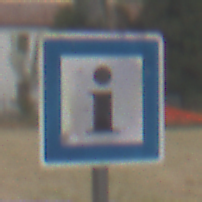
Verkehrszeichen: Informationsstelle
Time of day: Midday
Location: Outdoor (Suburban)
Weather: Overcast
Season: NotSpecified
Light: Natural